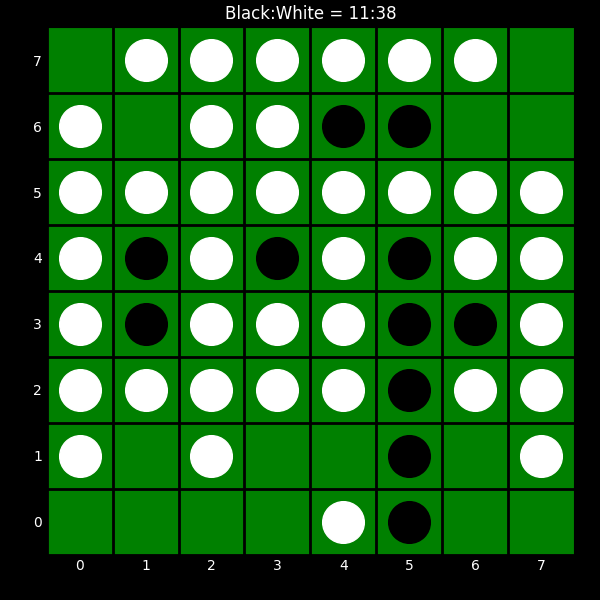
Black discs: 11
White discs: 38